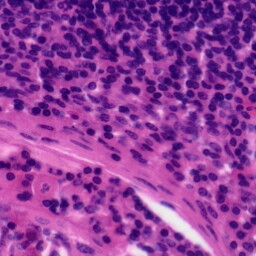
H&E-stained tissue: Tonsil